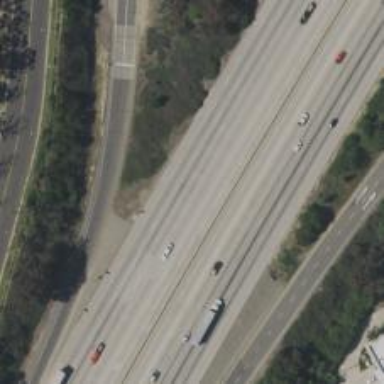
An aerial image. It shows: Motorway.